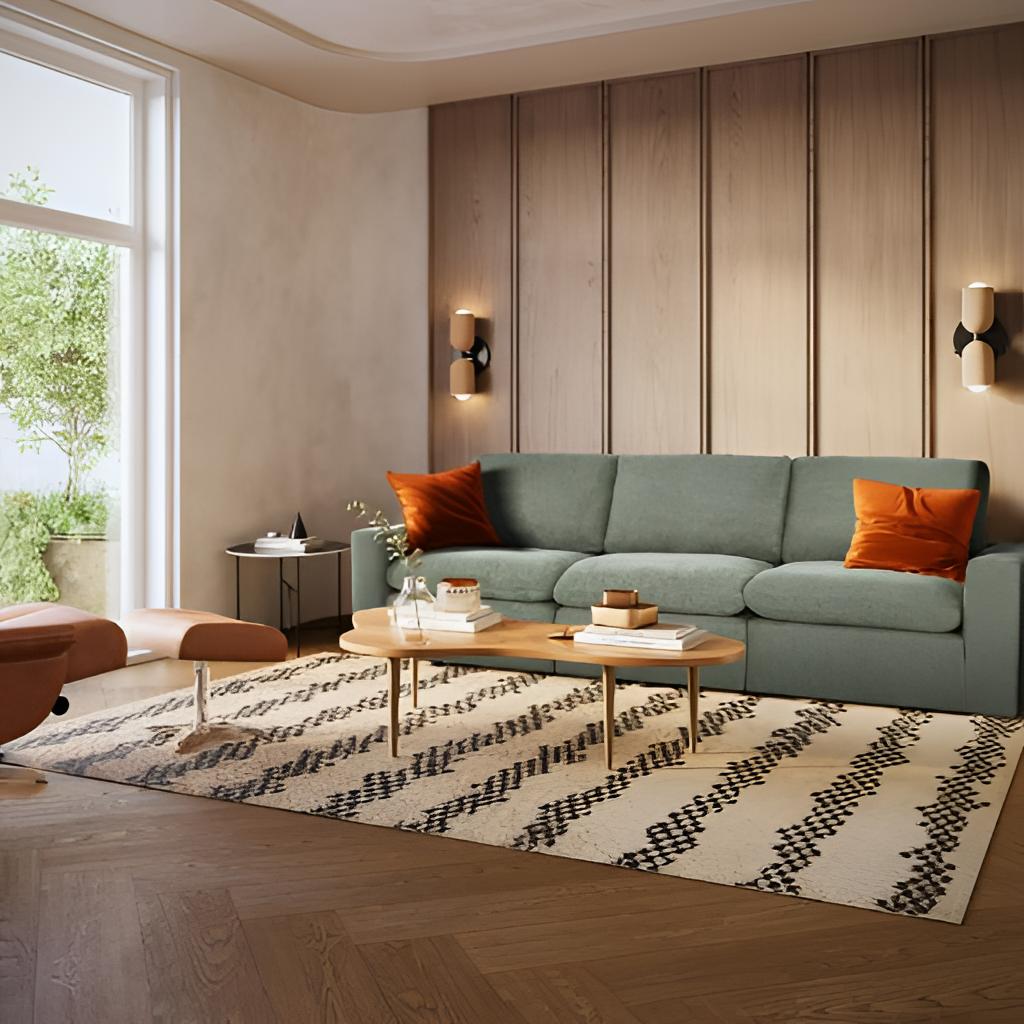
green fabric sofa, living room, wood flooring, with herringbone pattern, wood wallpaper, with vertical paneled pattern, contemporary